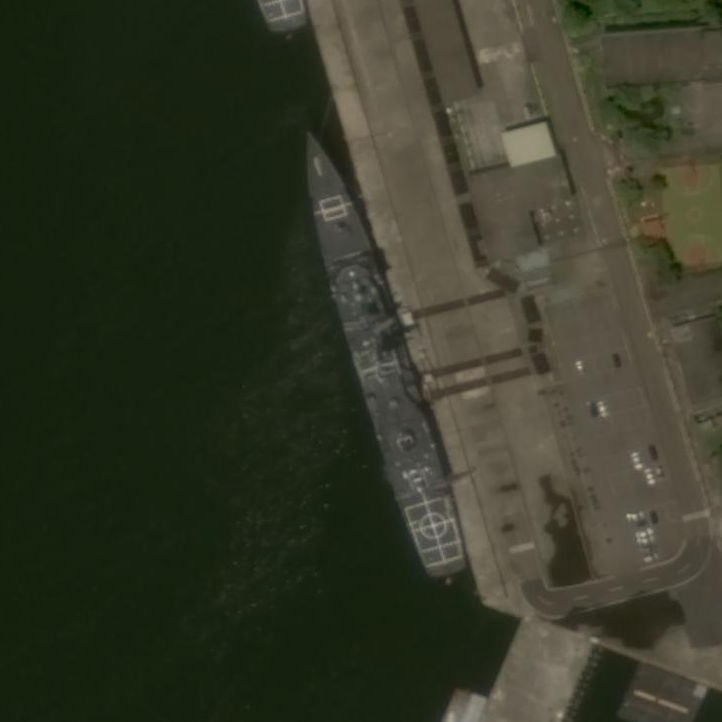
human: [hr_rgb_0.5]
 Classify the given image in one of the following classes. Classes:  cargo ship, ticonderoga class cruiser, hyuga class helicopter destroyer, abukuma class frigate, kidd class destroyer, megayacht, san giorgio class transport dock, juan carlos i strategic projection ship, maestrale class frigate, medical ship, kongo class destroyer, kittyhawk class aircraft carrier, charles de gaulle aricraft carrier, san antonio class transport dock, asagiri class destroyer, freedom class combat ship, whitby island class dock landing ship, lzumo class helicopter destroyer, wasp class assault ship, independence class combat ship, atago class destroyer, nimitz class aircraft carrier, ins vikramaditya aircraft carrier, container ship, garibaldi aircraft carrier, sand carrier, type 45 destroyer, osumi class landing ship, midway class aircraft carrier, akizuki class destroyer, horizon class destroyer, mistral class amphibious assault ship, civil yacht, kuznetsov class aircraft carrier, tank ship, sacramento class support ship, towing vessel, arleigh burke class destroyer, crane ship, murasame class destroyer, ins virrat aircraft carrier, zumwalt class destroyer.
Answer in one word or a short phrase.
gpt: Ticonderoga class cruiser